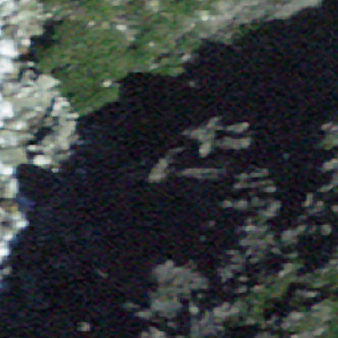
Label: other